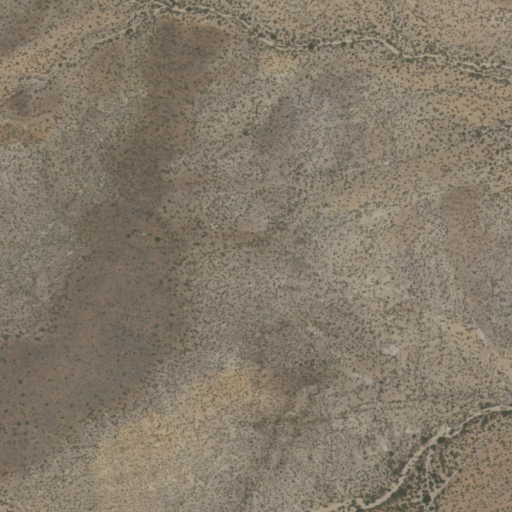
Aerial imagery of mountains in New Mexico named Doña Ana Mountains containing only shrub